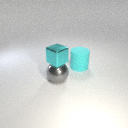
large gray metal sphere below small cyan metal cube